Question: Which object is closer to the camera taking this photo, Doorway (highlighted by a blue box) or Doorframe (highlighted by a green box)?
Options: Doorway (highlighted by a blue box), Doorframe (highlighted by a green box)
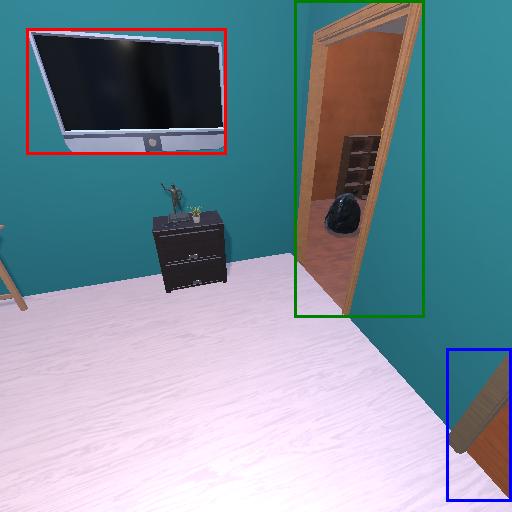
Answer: Doorway (highlighted by a blue box)